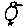
Label: bird